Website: slack
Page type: billing-address
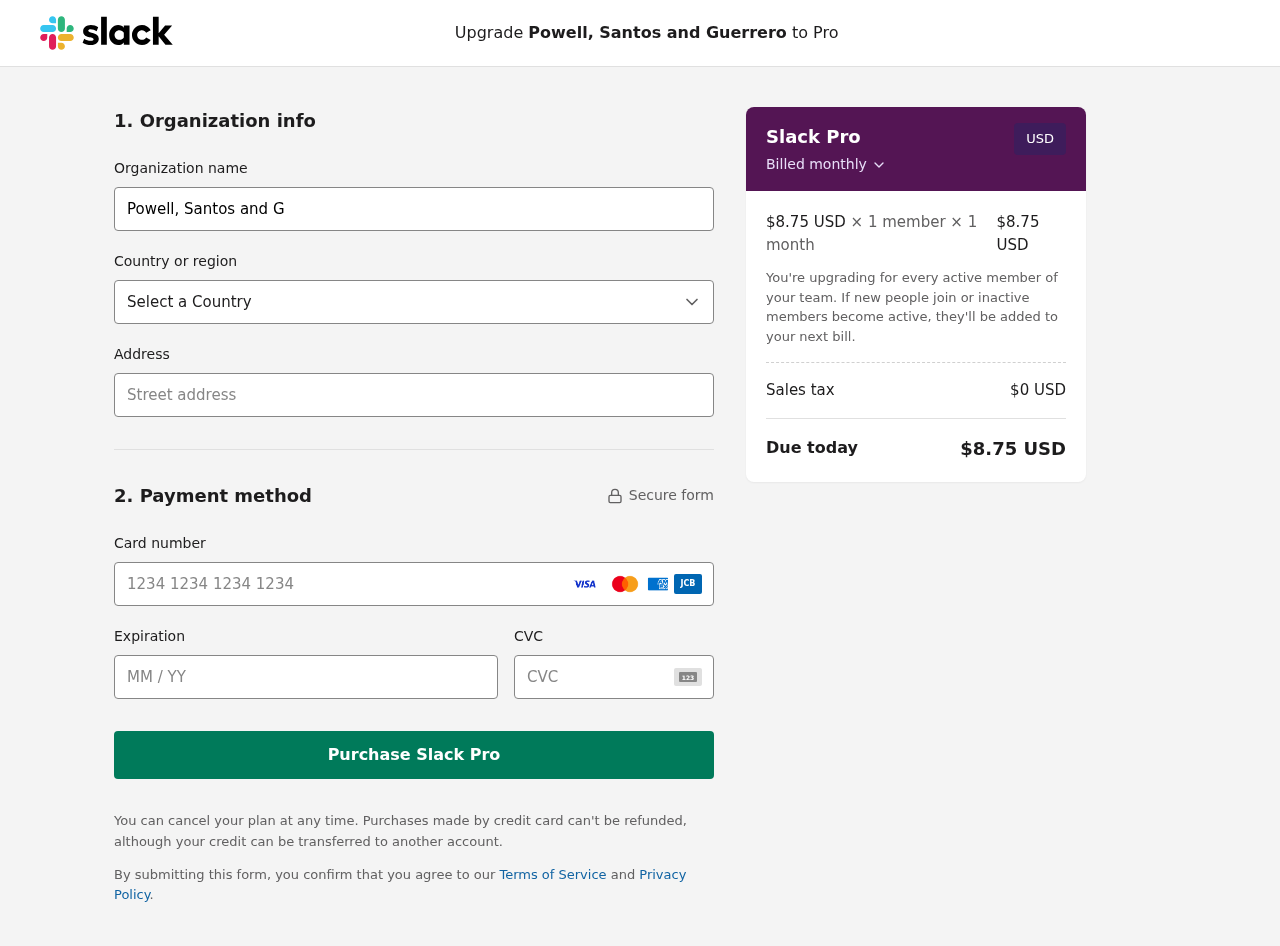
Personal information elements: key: PII_CARD_CVV
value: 4686
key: PII_CARD_EXPIRY
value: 08/28
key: PII_CARD_NUMBER
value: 3435 2956 9936 549
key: PII_COMPANY
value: Powell, Santos and Guerrero
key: PII_COUNTRY
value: United States
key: PII_STREET
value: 56755 Leon Hollow
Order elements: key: ORDER_PRICE_PER_MEMBER
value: $8.75 USD
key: ORDER_MEMBER_COUNT
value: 1
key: ORDER_MONTH_COUNT
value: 1
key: ORDER_SUBTOTAL
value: $8.75 USD
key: ORDER_TAX
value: $0
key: ORDER_TOTAL
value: $8.75 USD